Aerial crown-view tile of a tropical tree (Barro Colorado Island, Panama), acquired 20250124:
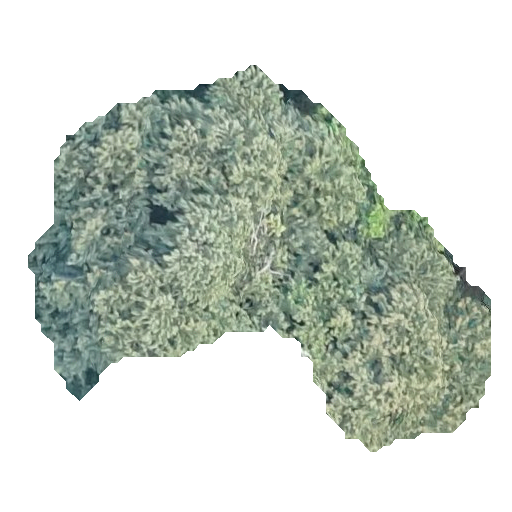
Species: Quararibea stenophylla
GBIF accepted scientific name: Quararibea stenophylla
Crown area: 159.749 m²